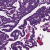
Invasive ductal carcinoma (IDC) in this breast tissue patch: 1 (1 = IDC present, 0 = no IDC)